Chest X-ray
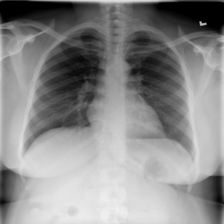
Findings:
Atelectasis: negative
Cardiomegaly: negative
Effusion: negative
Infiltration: negative
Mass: negative
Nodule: negative
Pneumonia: negative
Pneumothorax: negative
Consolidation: negative
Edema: negative
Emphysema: negative
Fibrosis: negative
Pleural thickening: negative
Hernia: negative